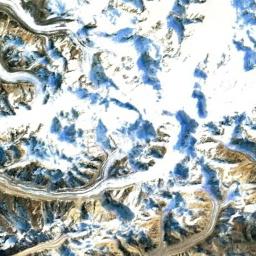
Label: snowberg